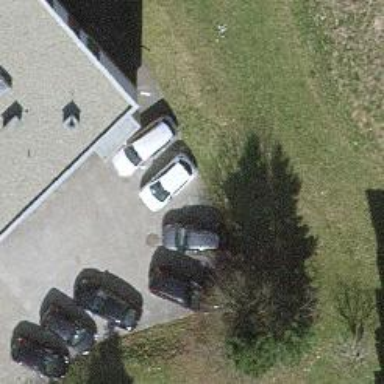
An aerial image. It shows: Paved driveway road for service vehicles.